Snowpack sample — Snodgrass Mountain, Crested Butte, Colorado (2/4/25, 12:06 PM MST)
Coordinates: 38.923, -106.968
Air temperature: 35 °F
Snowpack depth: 80 cm
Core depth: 60 cm
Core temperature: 32 °F
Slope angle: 14°, slope face: 78°
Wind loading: low
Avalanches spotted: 0
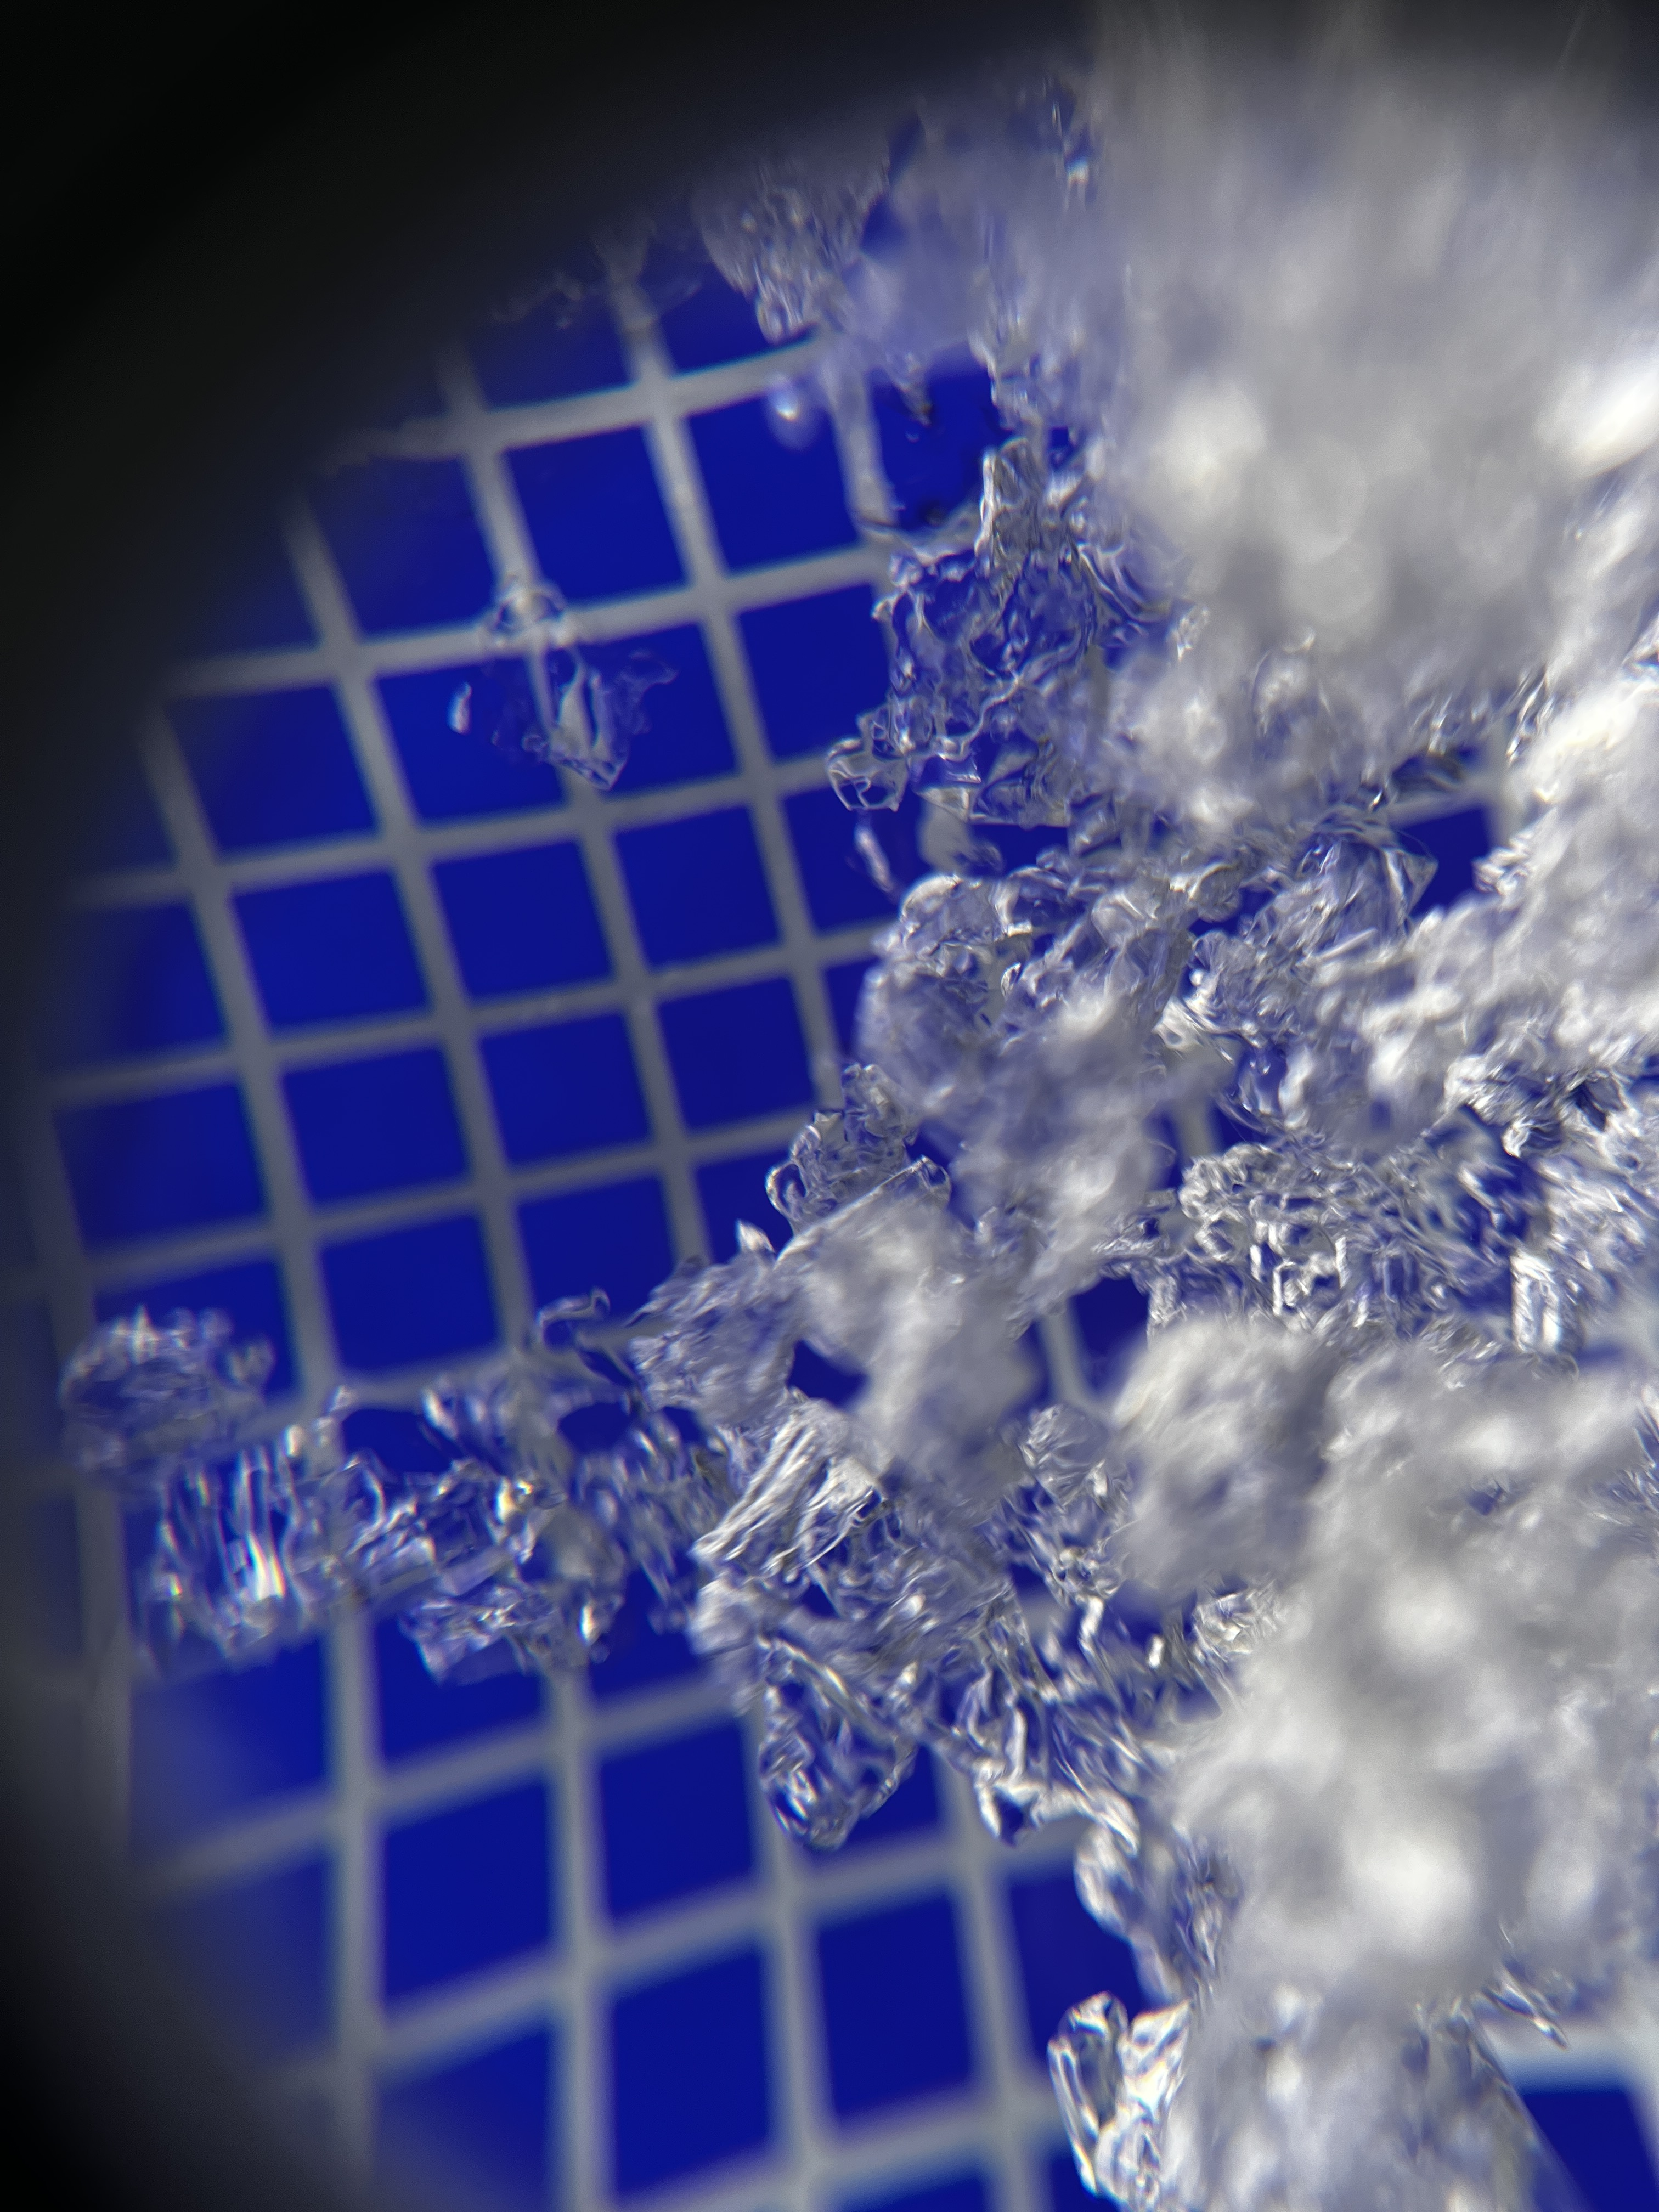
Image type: magnified_profile
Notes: No avalanches nearby, unusually warm weather for the last month reported by residents, Collected 25 yards from treeline